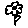
Label: flower